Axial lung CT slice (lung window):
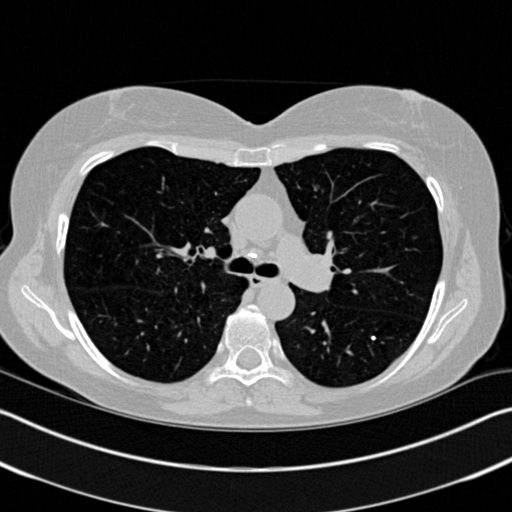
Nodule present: no